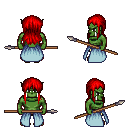
a pixel art fantasy rpg character, male body template, orc, green skin, overskirt, gold greaves, red unkempt hairstyle, brown slippers, spear, four views (front, back, left, right), 2x2 character sprite sheet, small pixel art, hard edges, no anti-aliasing